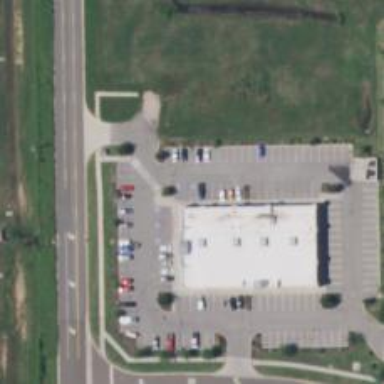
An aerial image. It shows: Parking space.